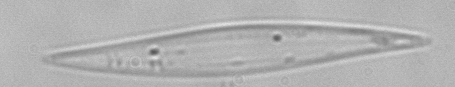
Label: Pleurosigma